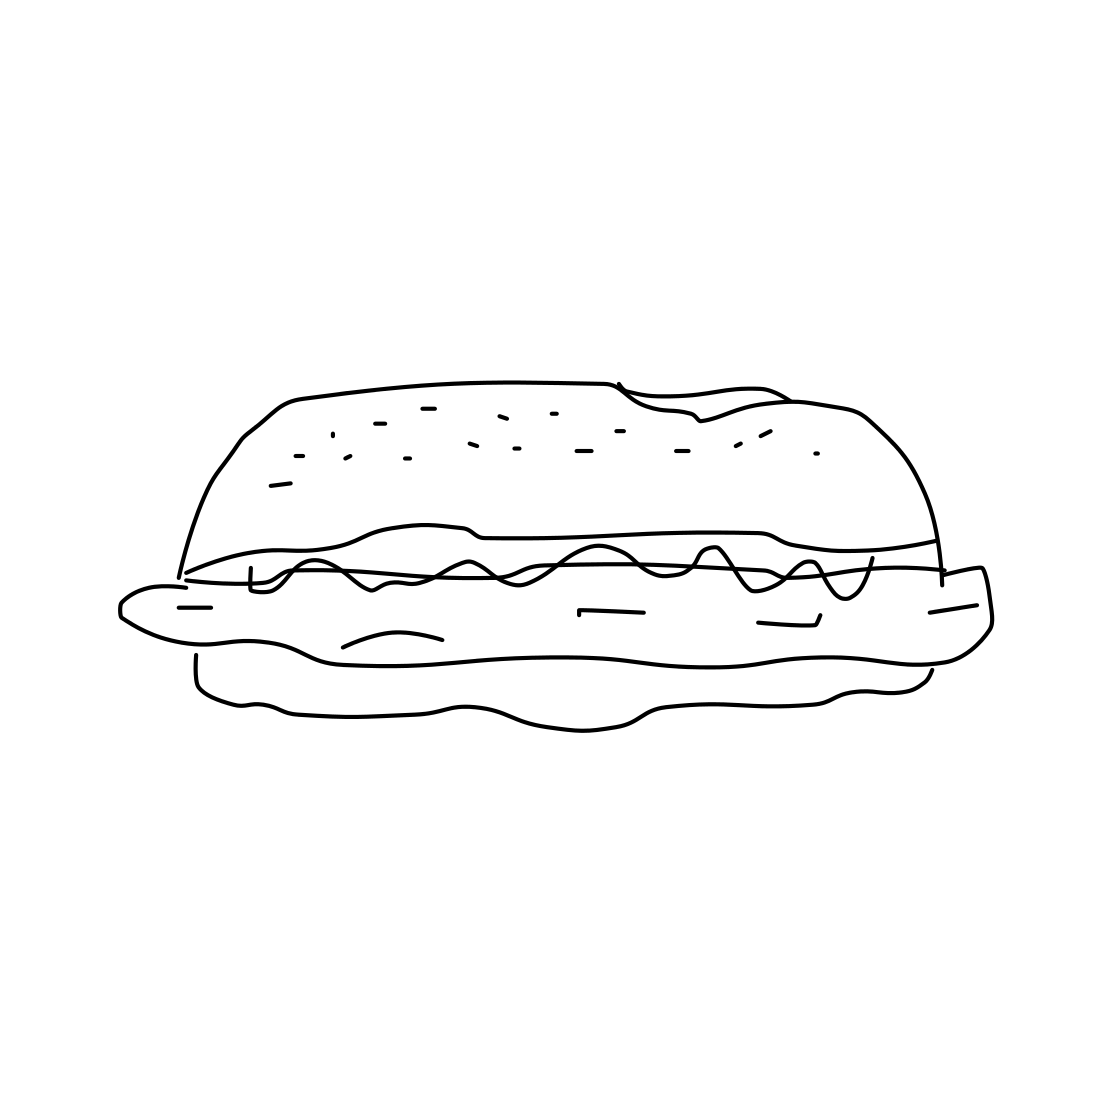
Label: hamburger